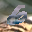
Label: 6